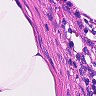
Metastatic tissue present: no